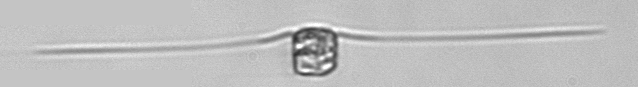
Label: Chaetoceros_danicus